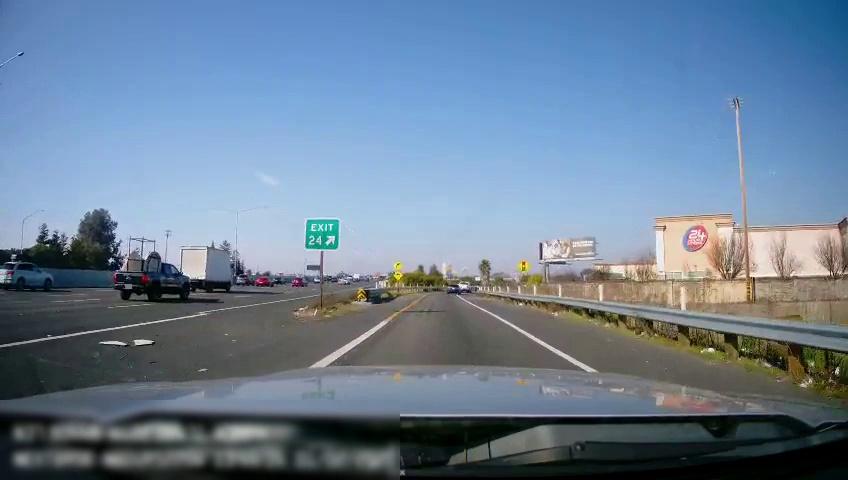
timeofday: Day
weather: Sunny
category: Drivable Space
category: Vehicles | Truck
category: Vehicles | Truck
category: Vehicles | Car
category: Vehicles | Car
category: Vehicles | Car
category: Vehicles | Car
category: Vehicles | Car
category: Vehicles | Truck
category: Lanes | Alternate Lane
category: Lanes | Alternate Lane
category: Lanes | Alternate Lane
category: Lanes | Alternate Lane
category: Lanes | Alternate Lane
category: Lanes | Alternate Lane
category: Traffic | Signs
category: Traffic | Signs
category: Traffic | Signs